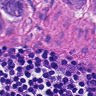
Metastatic tissue present: yes